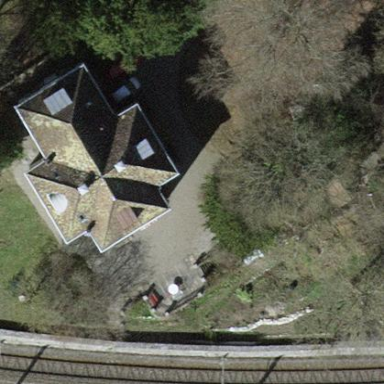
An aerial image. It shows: House with hipped roof.